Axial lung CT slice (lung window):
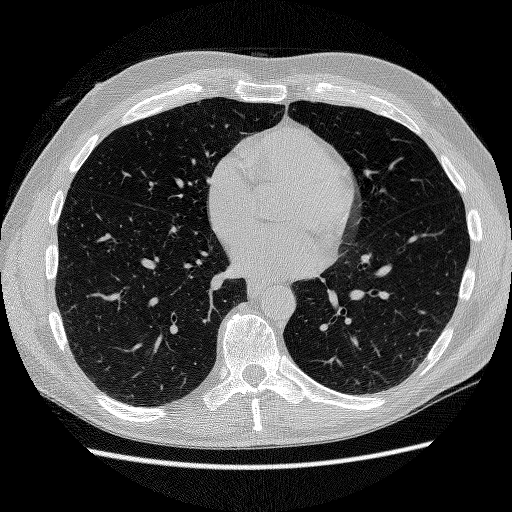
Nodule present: no